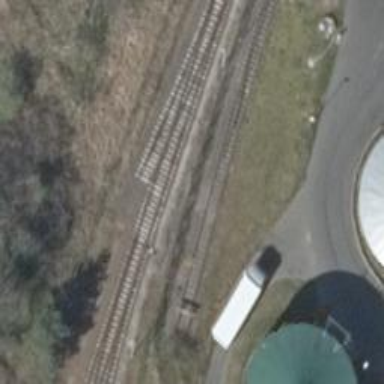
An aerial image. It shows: Railway spur service.